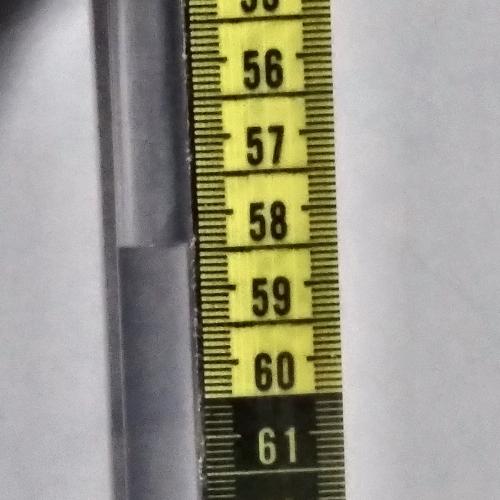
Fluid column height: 58.4 cm